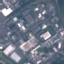
Land use / land cover: Industrial